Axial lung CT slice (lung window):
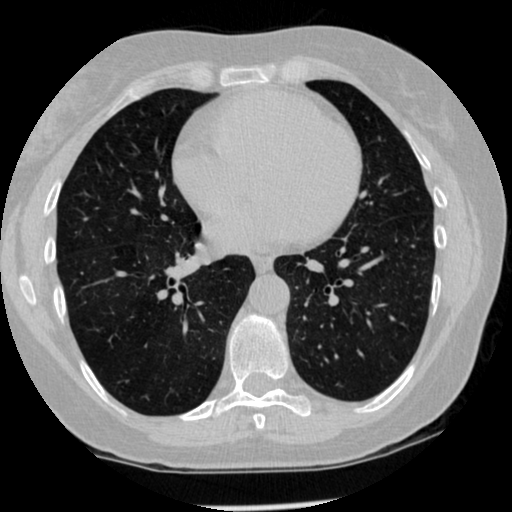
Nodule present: no